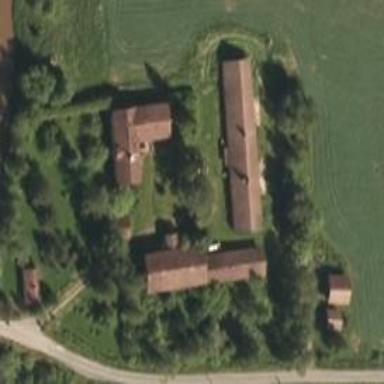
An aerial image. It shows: Farmyard area.